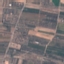
Land use / land cover class: PermanentCrop